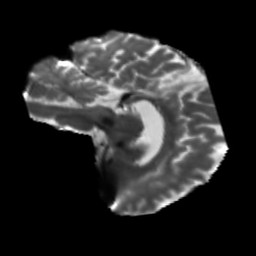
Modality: T2w
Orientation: sagittal
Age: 62
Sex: female
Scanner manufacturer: siemens
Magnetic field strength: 3 T
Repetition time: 5.25 s
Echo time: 0.08 s